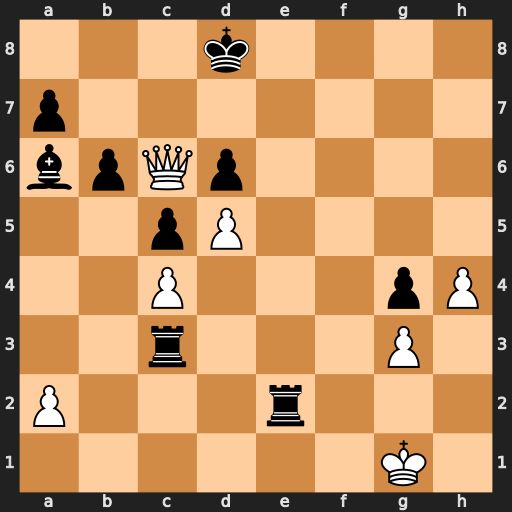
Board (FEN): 3k4/p7/bpQp4/2pP4/2P3pP/2r3P1/P3r3/6K1
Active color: w
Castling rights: -
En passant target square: -
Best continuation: Qxd6+ Kc8 Qf8+ Kc7 Qg7+